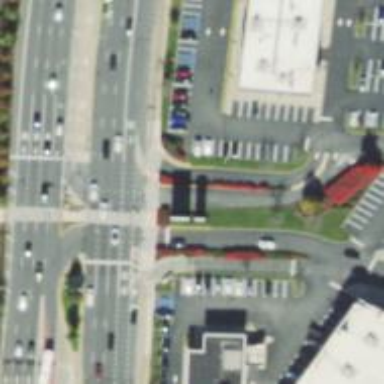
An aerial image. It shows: Footway located on traffic island.